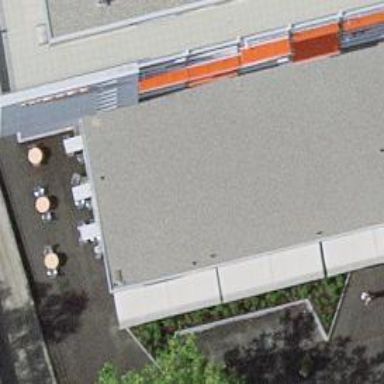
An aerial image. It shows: Restaurant.